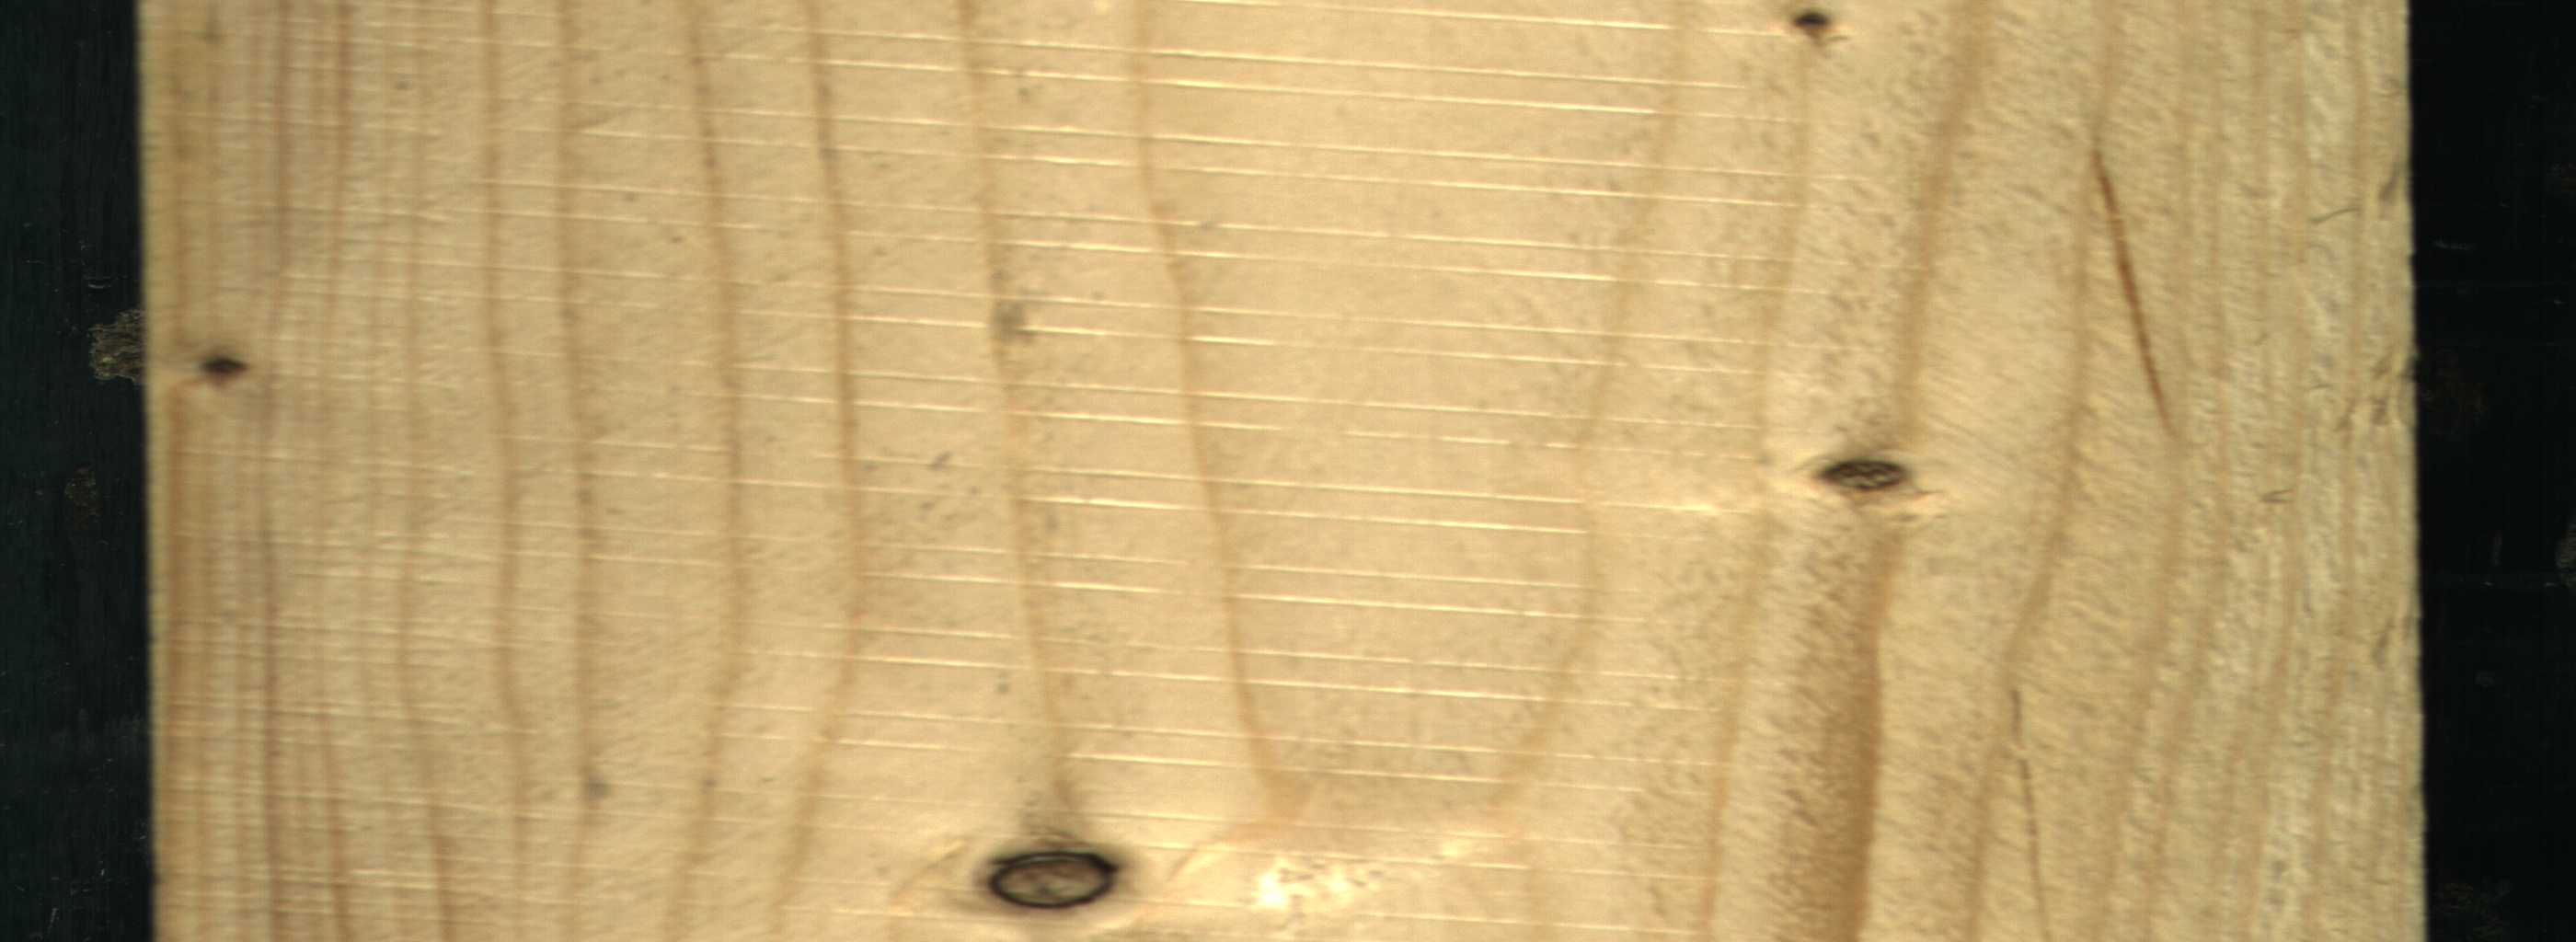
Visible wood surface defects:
resin
Dead_Knot
Dead_Knot
Dead_Knot
Live_Knot